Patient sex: M
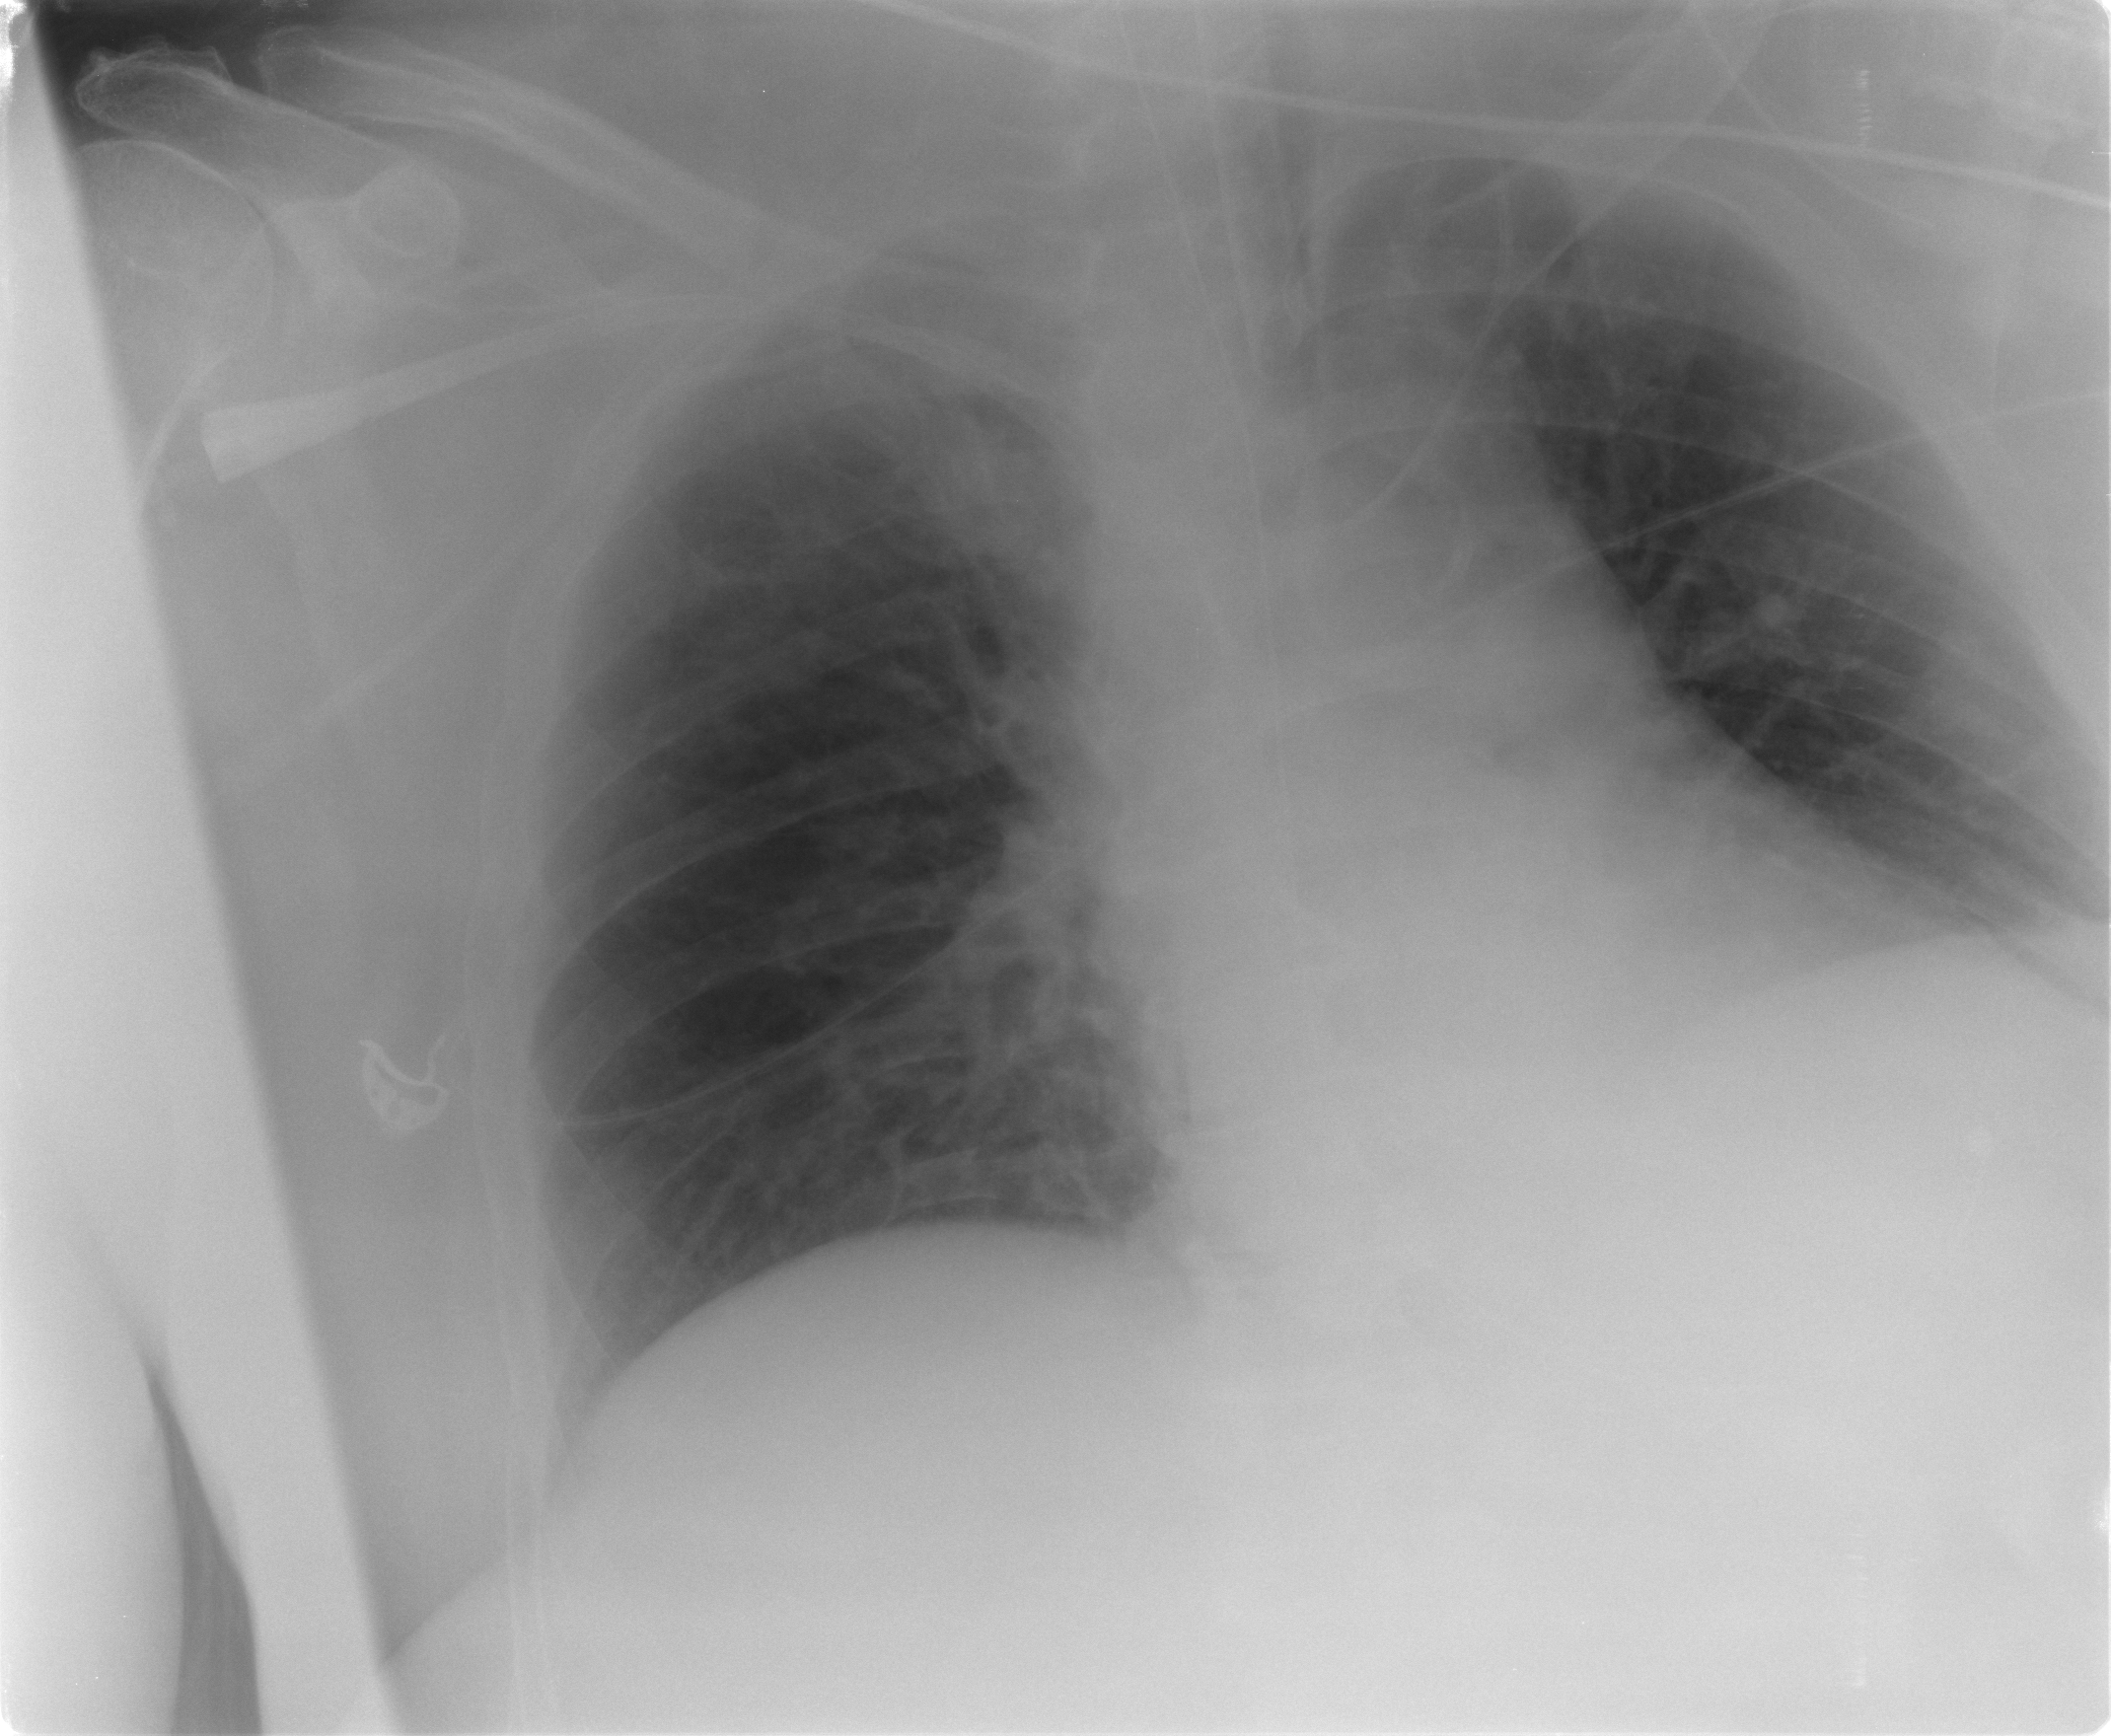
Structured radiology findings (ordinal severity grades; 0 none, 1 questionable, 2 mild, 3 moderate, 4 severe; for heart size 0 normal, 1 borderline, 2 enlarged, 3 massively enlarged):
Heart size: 1
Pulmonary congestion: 0
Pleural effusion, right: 0
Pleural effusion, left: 0
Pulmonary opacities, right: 0
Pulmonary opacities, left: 0
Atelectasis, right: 0
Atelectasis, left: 2